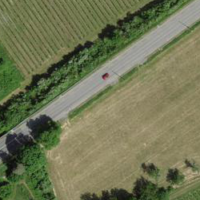
EUNIS habitat code: 25
Species observed at this site:
Buteo buteo
Picus viridis